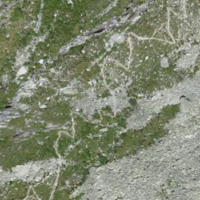
EUNIS habitat code: 26
Species observed at this site:
Aster alpinus